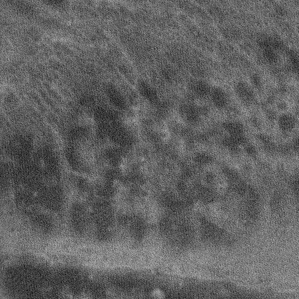
Label: frost